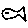
Label: fish